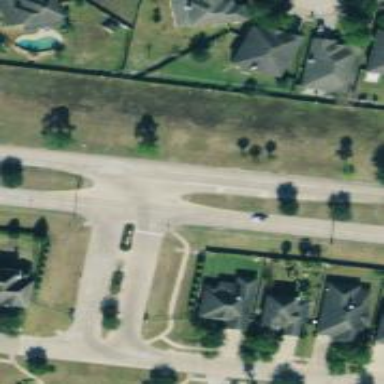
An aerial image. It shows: Road with stop sign.